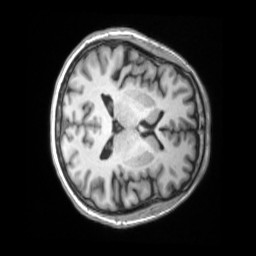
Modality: T1w
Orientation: axial
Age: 58
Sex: female
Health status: ill
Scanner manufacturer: siemens
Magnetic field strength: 3 T
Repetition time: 2.2 s
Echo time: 0.00157 s